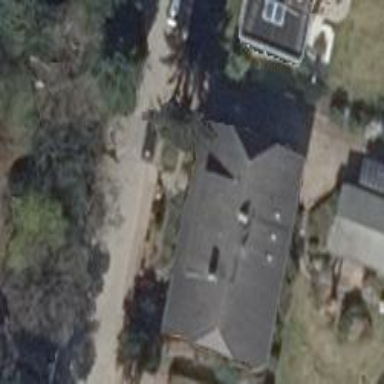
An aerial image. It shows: Detached building with half-hipped roof.